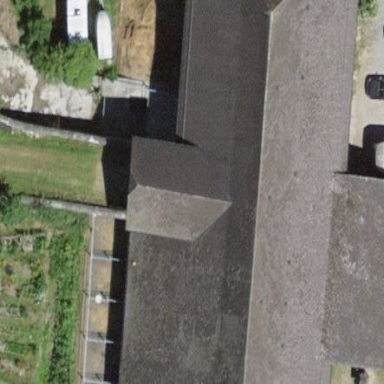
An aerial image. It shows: Rural barn.